Field crop: maize
Growth stage: 1
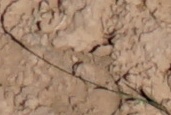
Species: lolium